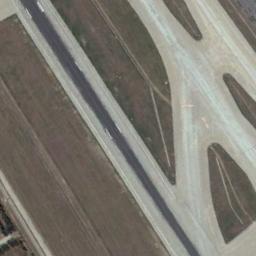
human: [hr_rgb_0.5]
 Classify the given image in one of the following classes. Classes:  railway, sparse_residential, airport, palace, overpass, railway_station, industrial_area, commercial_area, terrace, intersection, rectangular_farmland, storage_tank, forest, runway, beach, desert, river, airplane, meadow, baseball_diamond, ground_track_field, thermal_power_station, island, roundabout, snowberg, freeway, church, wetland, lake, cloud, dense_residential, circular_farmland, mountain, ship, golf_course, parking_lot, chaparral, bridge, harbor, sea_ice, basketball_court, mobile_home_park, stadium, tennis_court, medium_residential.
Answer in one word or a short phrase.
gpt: runway